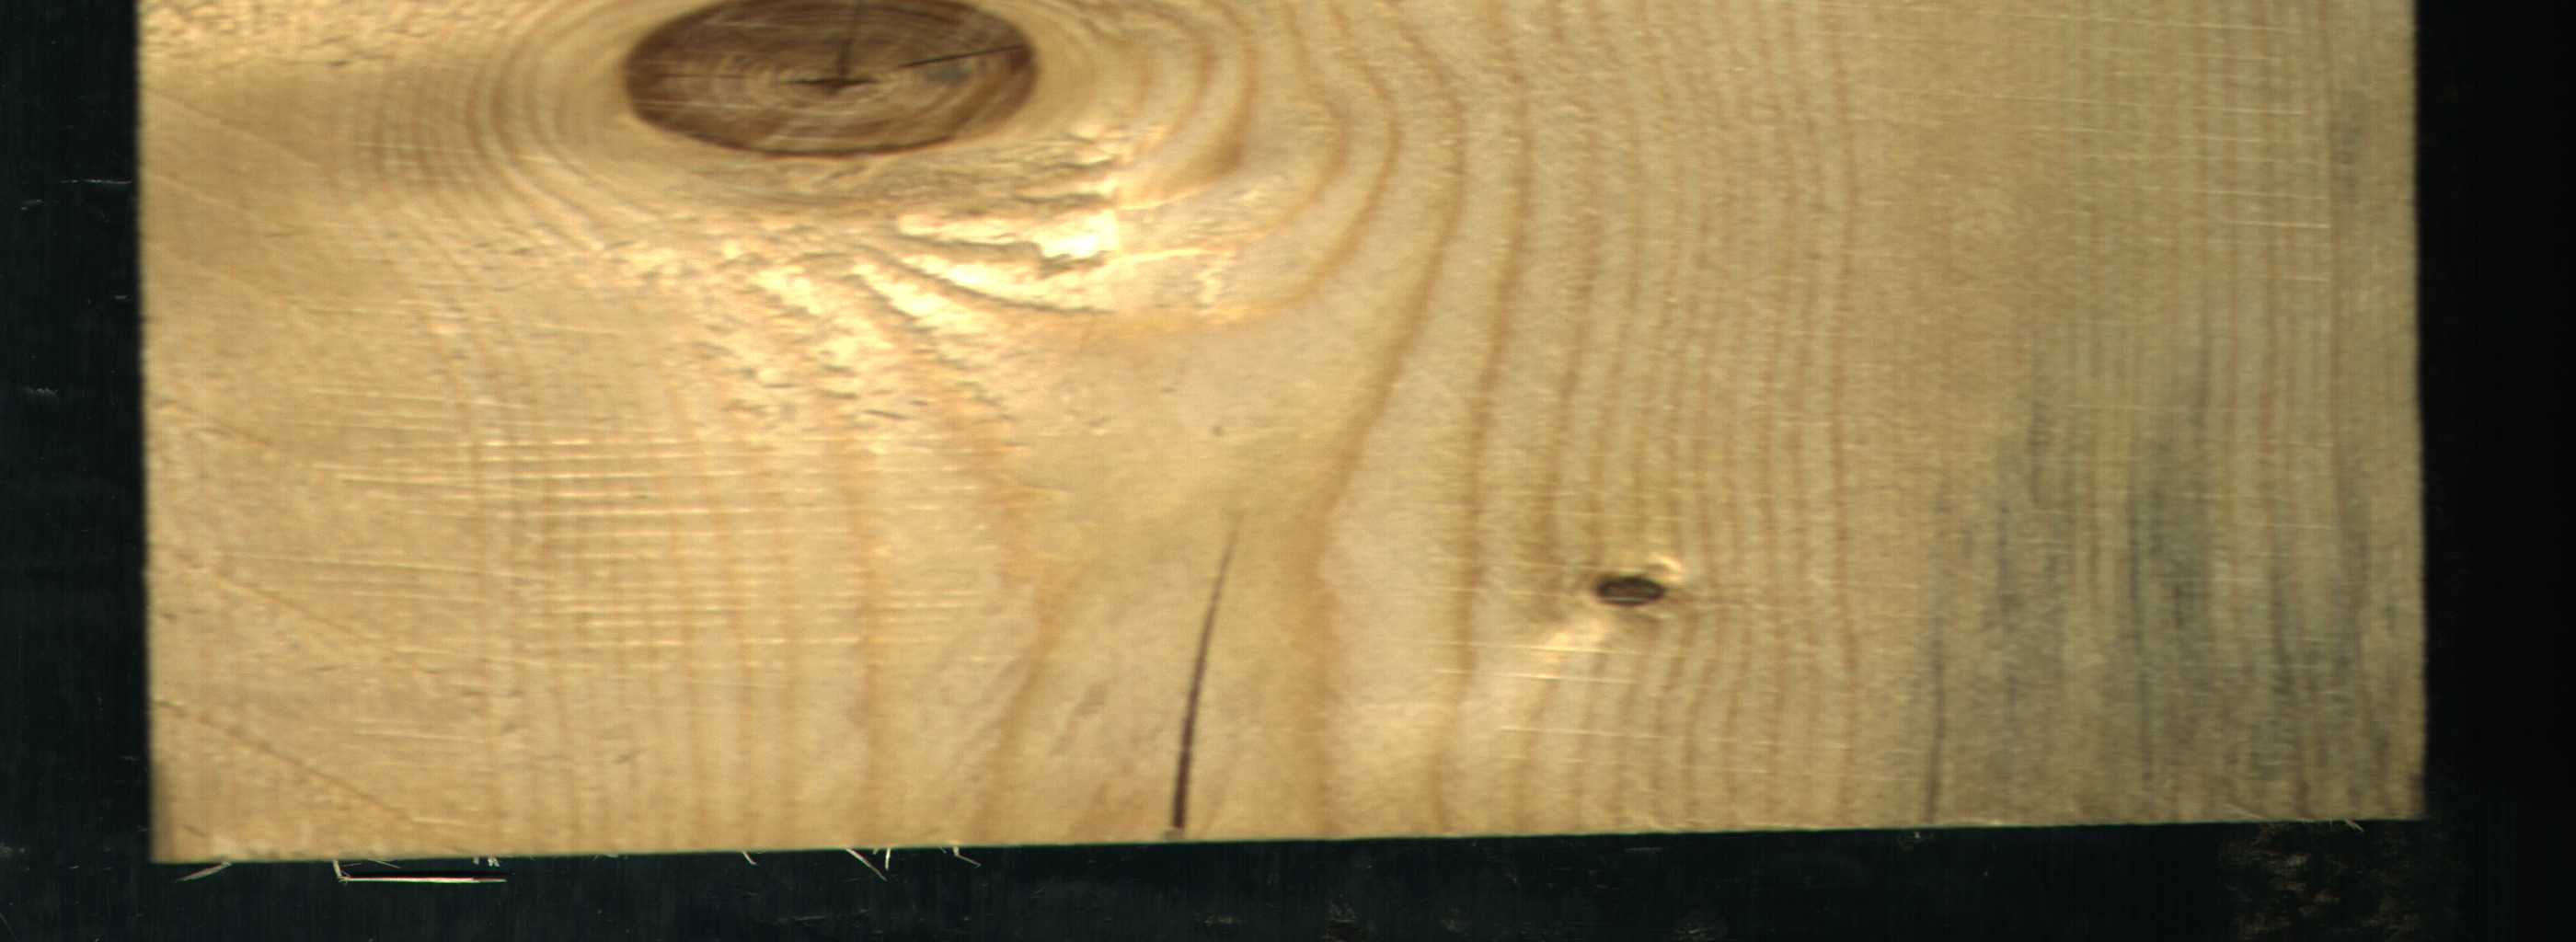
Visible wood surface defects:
Blue_Stain
Crack
knot_with_crack
Dead_Knot